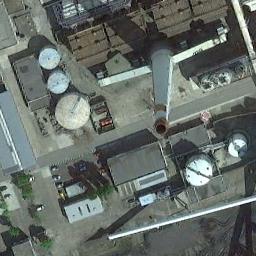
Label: storage_tank